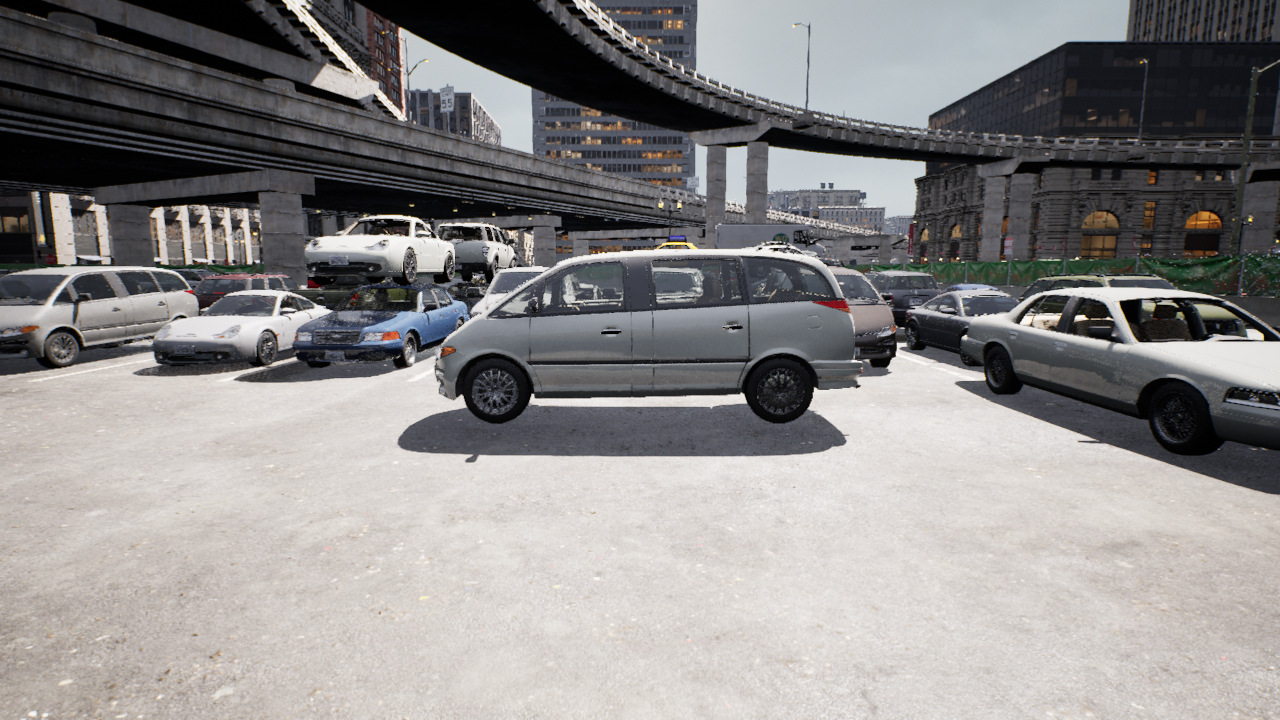
Venue: arterial
Lighting: clear day
Vehicle rig: minivan